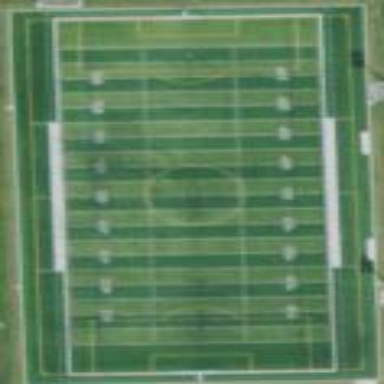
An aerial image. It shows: Grass pitch used for soccer and American football.